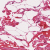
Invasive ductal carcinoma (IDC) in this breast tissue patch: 0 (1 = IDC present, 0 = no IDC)